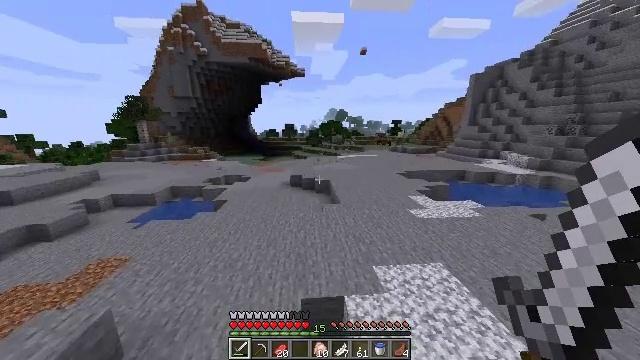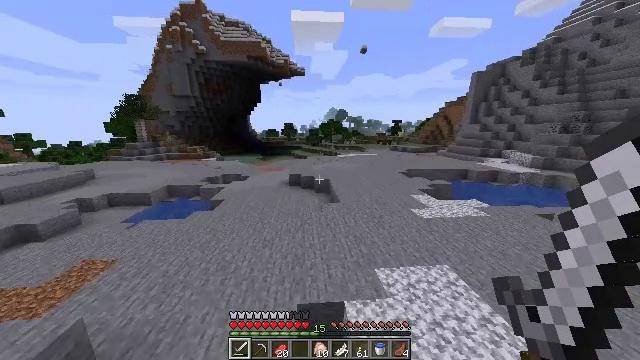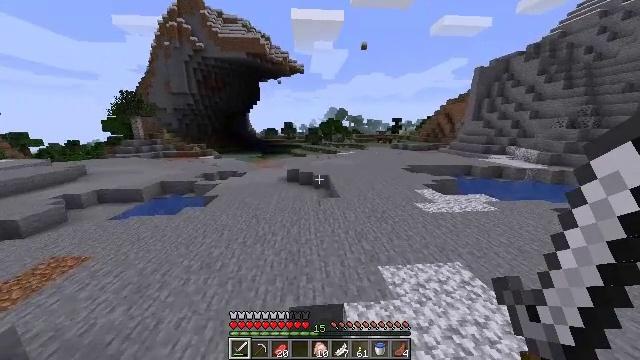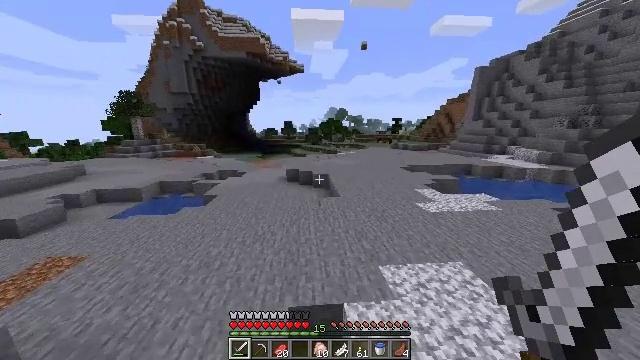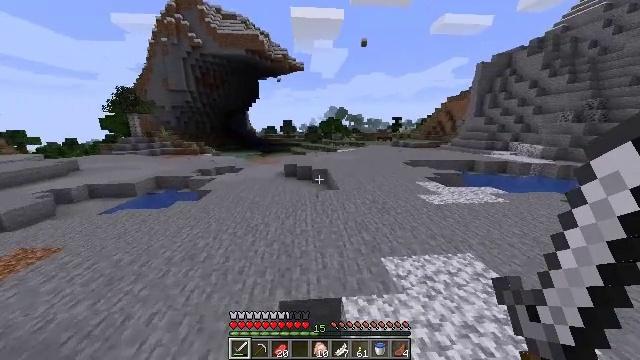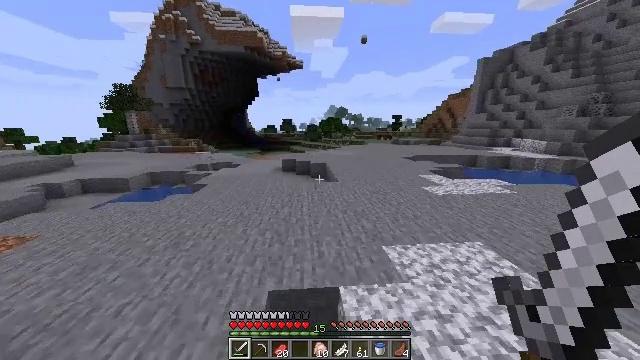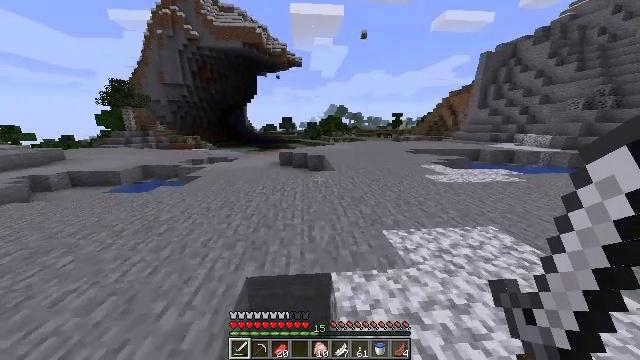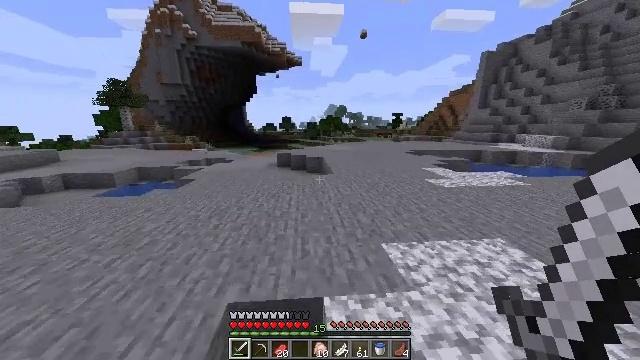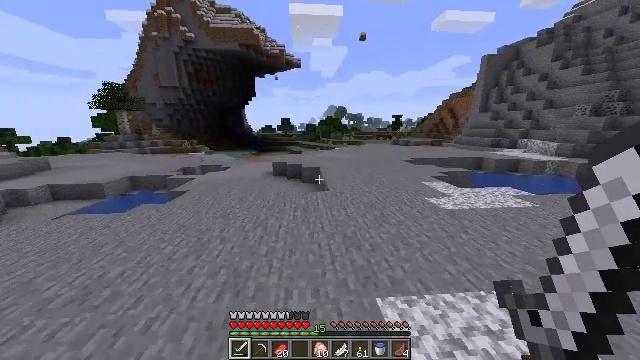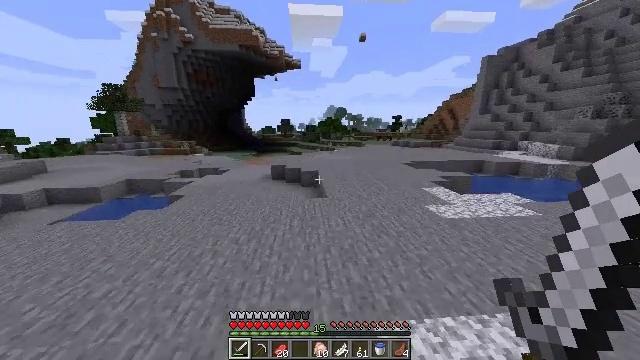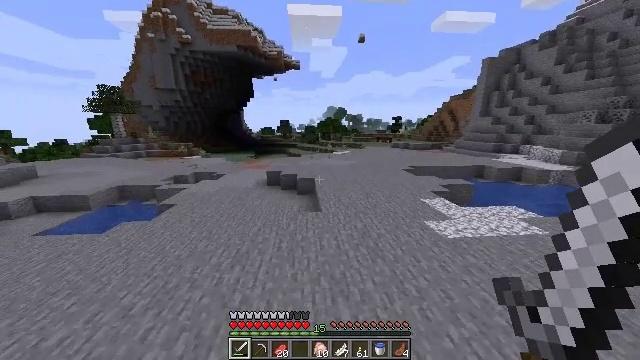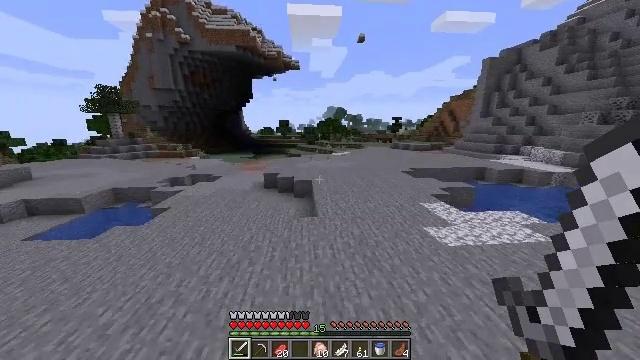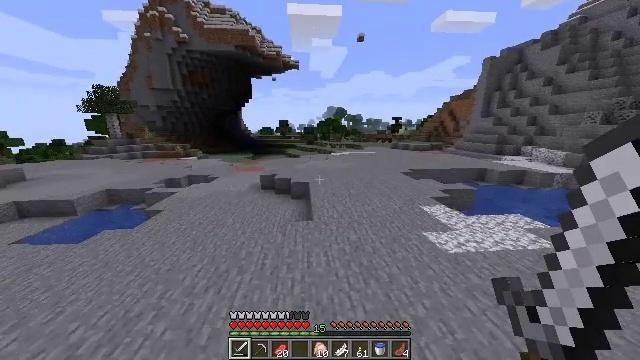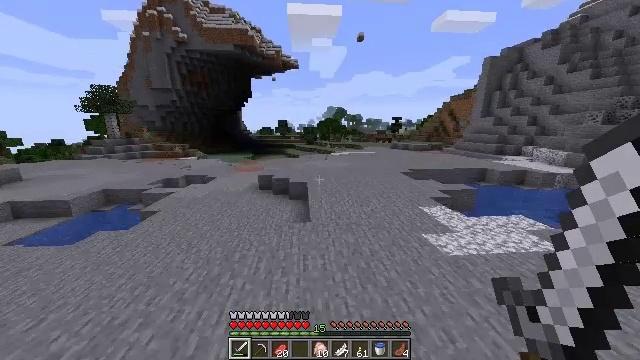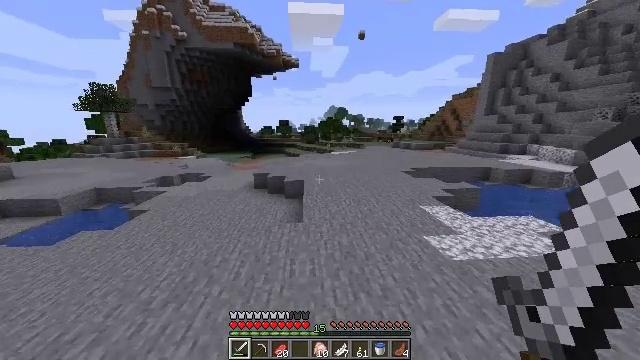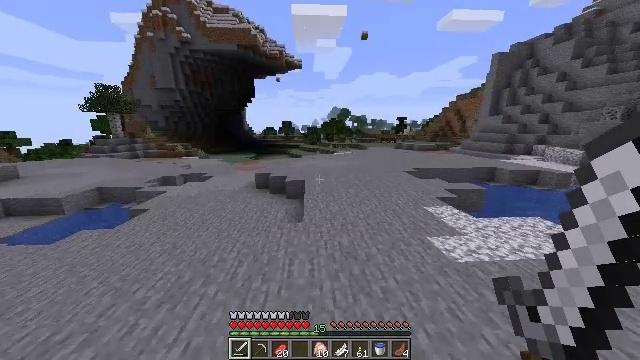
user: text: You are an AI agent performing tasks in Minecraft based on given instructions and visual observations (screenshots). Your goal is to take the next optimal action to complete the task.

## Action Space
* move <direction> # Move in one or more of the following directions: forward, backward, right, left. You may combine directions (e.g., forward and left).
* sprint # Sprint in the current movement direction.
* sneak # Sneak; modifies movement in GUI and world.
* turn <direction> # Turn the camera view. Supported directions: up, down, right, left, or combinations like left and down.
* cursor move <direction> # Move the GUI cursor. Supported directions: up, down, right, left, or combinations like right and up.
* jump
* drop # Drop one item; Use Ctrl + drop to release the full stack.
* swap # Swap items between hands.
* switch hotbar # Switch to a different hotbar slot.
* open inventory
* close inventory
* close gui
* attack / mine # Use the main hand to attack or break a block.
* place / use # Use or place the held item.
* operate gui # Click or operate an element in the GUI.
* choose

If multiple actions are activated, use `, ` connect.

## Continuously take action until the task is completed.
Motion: motion action
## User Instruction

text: Mine grass block from the ground.
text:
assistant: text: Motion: move forward, sprint, jump
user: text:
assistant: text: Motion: move forward and move right, sprint, jump
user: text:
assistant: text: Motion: move forward and move right, sprint, jump
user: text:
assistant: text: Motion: move forward and move right, sprint, jump
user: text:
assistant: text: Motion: move forward and move right, sprint, jump
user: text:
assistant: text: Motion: move forward and move right, sprint, jump
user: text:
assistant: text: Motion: move forward and move right, sprint, jump
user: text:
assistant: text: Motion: move forward and move right, sprint, jump
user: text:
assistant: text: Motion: move forward and move right, sprint, jump
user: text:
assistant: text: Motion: move forward and move right, sprint, jump
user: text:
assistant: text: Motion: move forward and move right, sprint, jump
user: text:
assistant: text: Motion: move forward and move right, sprint, jump
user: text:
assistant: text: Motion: move forward and move right, sprint, jump
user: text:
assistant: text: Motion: move forward and move right, sprint, jump
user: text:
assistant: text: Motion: move forward and move right, sprint, jump
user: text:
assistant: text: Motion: move forward and move right, sprint, turn left, jump
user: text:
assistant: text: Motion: move forward and move right, sprint, jump
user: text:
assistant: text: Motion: move forward and move right, sprint, turn left, jump
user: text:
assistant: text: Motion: move forward and move right, sprint, jump
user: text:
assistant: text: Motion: move forward and move right, sprint, jump
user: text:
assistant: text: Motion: move forward and move right, sprint, jump
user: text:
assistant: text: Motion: move forward and move right, sprint, jump
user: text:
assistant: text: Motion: move forward and move right, sprint, jump
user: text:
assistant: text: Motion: move forward and move right, sprint, jump
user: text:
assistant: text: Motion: move forward and move right, sprint, jump
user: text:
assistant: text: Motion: move forward and move right, sprint, jump
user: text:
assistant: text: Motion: move forward and move right, sprint, jump
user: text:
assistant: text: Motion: move forward and move right, sprint, jump
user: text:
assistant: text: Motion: move forward and move right, sprint, jump
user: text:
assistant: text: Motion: move forward and move right, sprint, jump